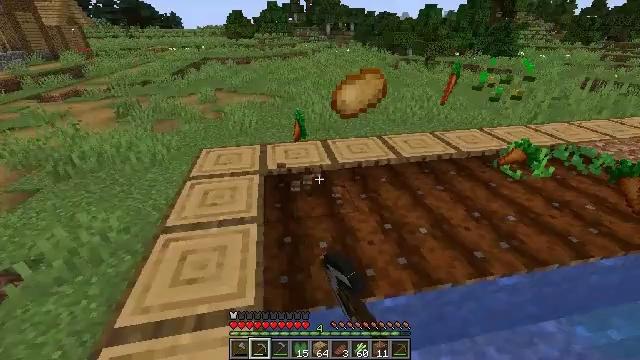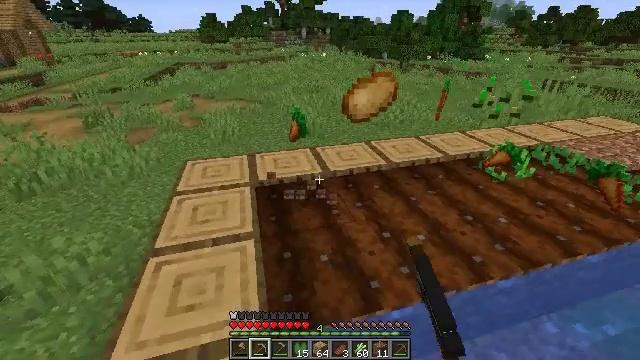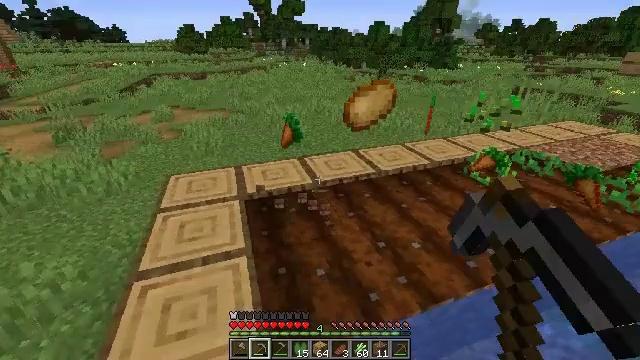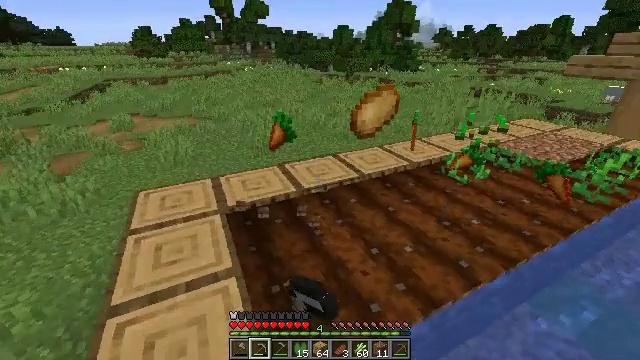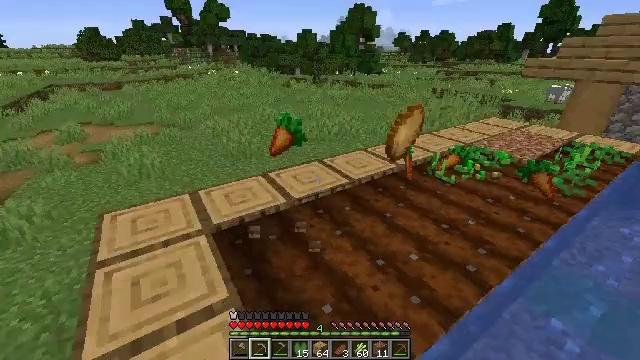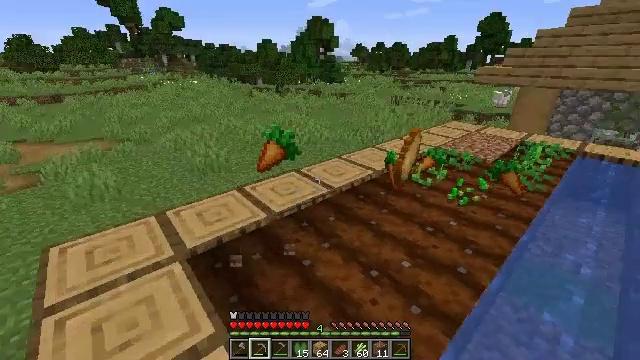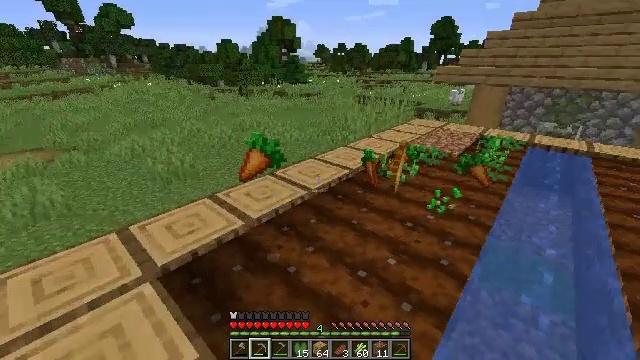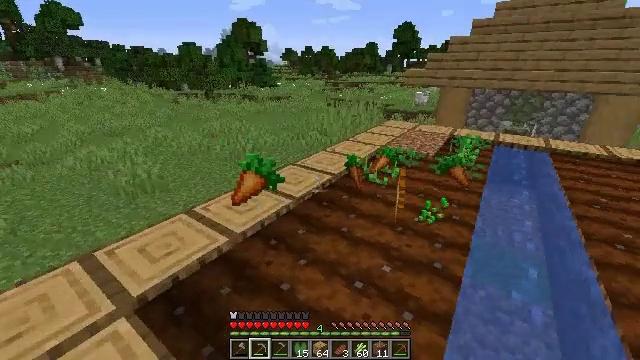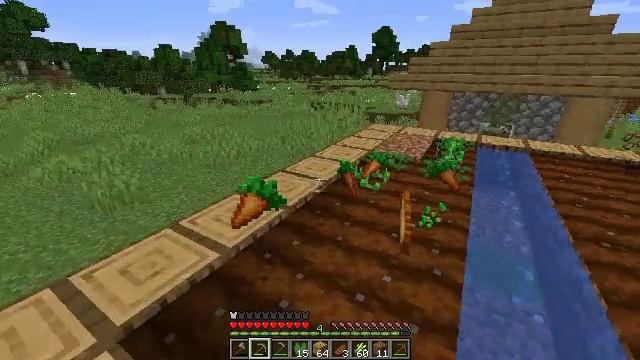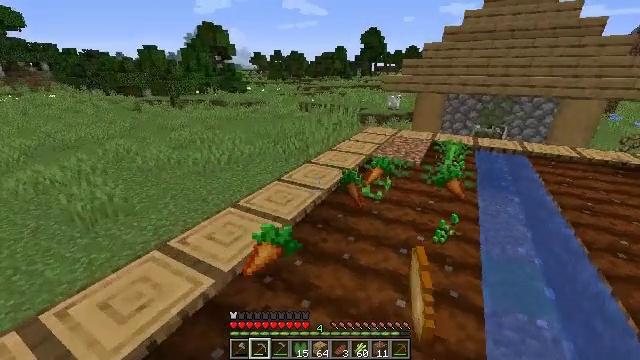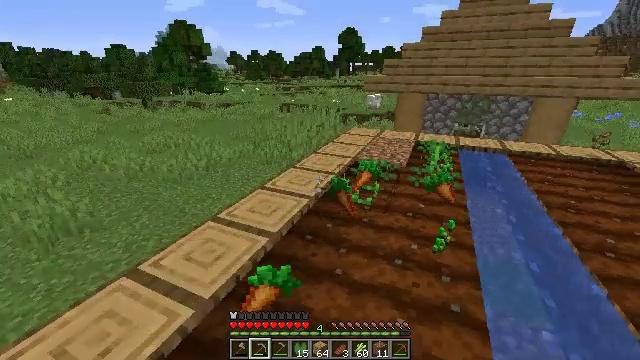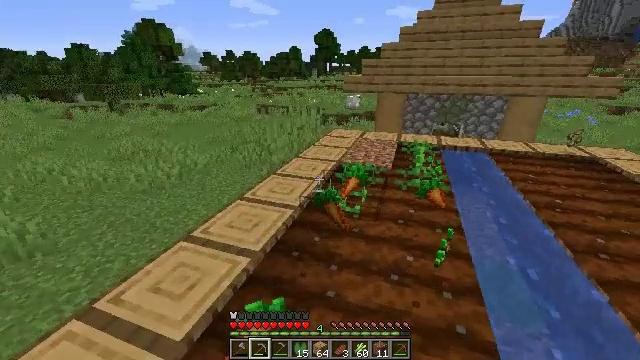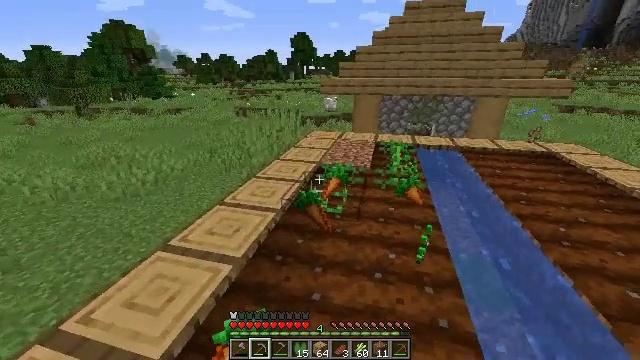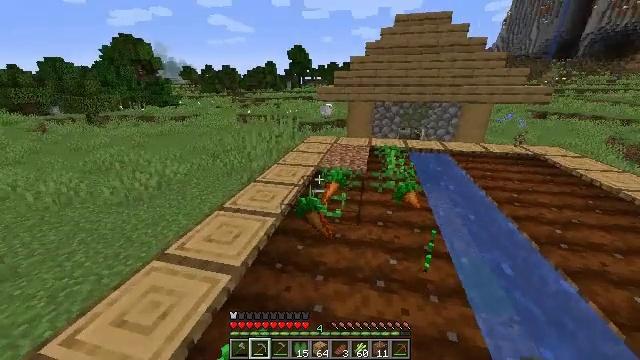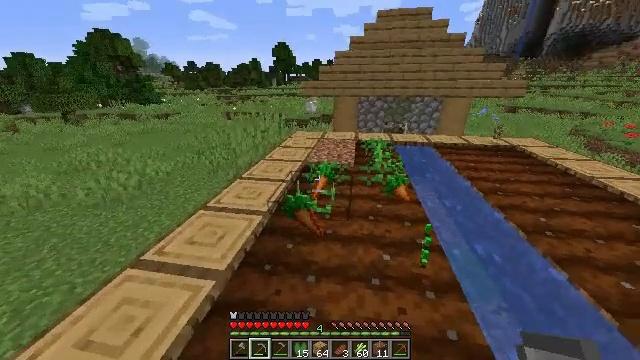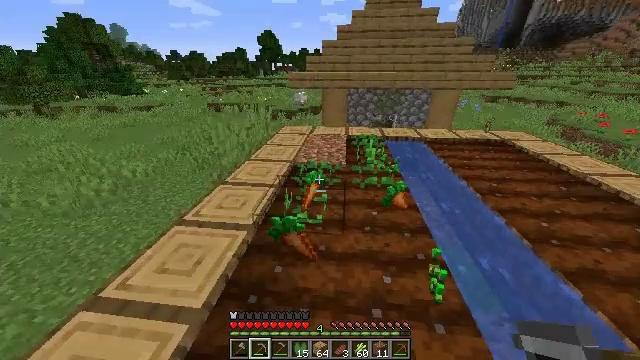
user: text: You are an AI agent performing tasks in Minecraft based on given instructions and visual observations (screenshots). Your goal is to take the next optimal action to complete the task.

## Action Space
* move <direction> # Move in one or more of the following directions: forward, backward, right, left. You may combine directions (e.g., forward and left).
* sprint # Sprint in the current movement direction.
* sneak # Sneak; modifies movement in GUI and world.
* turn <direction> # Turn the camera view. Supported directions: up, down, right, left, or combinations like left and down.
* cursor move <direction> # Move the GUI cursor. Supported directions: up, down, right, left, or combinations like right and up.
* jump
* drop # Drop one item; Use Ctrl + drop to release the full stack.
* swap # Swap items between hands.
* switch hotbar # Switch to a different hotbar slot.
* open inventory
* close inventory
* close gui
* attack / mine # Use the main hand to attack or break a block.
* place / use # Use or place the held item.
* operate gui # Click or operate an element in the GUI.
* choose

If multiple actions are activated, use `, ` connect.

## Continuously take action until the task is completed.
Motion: motion action
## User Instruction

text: Collect carrots by breaking the crop.
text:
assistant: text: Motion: move forward and move left, turn right, attack / mine
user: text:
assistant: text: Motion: move forward and move left, turn right and up
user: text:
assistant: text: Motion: move forward and move left, turn right
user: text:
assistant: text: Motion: move forward and move left, turn right
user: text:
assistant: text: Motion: move forward and move left, turn right and up
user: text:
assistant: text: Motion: move forward and move left, turn right
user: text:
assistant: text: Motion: move forward and move left, turn right
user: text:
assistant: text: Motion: move forward, turn right
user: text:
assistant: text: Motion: move forward, turn right
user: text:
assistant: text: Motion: move forward, turn right
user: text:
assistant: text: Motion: move forward, sprint, turn right
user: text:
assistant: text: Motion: move forward, sprint, turn right
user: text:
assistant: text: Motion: move forward, sprint, turn right
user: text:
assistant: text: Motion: move forward, sprint, turn right and down
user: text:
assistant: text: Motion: move forward, sprint, turn right and down
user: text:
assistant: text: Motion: move forward, sprint, turn right and down
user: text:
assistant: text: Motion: move forward, sprint, turn right and down, attack / mine
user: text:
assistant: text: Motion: move forward, attack / mine
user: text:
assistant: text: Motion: attack / mine
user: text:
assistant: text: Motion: turn right, attack / mine
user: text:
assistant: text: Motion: attack / mine
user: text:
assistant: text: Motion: move forward, attack / mine
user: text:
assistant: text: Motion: attack / mine